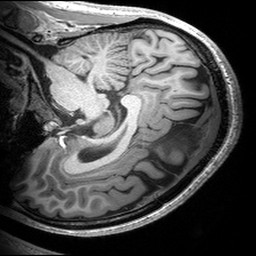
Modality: T1w
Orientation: sagittal
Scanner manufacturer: siemens
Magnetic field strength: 3 T
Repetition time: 2.53 s
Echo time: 0.00299 s